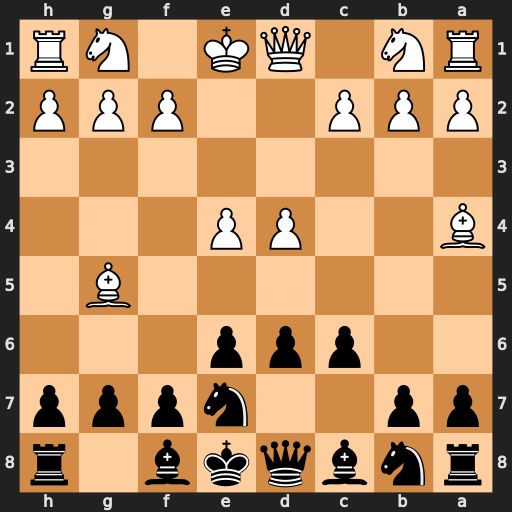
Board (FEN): rnbqkb1r/pp2nppp/2ppp3/6B1/B2PP3/8/PPP2PPP/RN1QK1NR
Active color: b
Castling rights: KQkq
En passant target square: -
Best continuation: Qa5+ Qd2 Qxa4